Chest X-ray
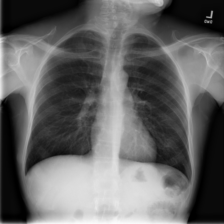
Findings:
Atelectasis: negative
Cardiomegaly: negative
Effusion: negative
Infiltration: negative
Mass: negative
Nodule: negative
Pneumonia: negative
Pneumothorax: negative
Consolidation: negative
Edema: negative
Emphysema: negative
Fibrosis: negative
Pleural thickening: negative
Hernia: negative